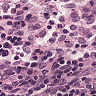
Metastatic tissue present: no